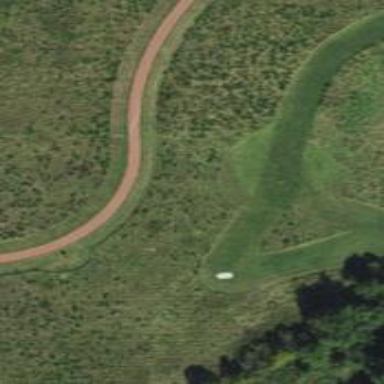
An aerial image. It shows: Disc golf basket.